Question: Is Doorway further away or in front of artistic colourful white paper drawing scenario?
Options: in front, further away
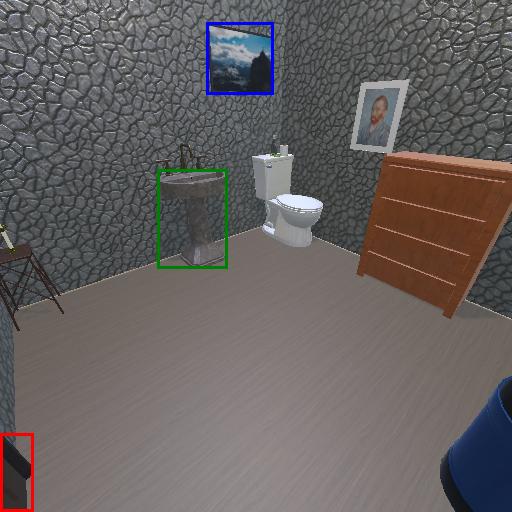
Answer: in front